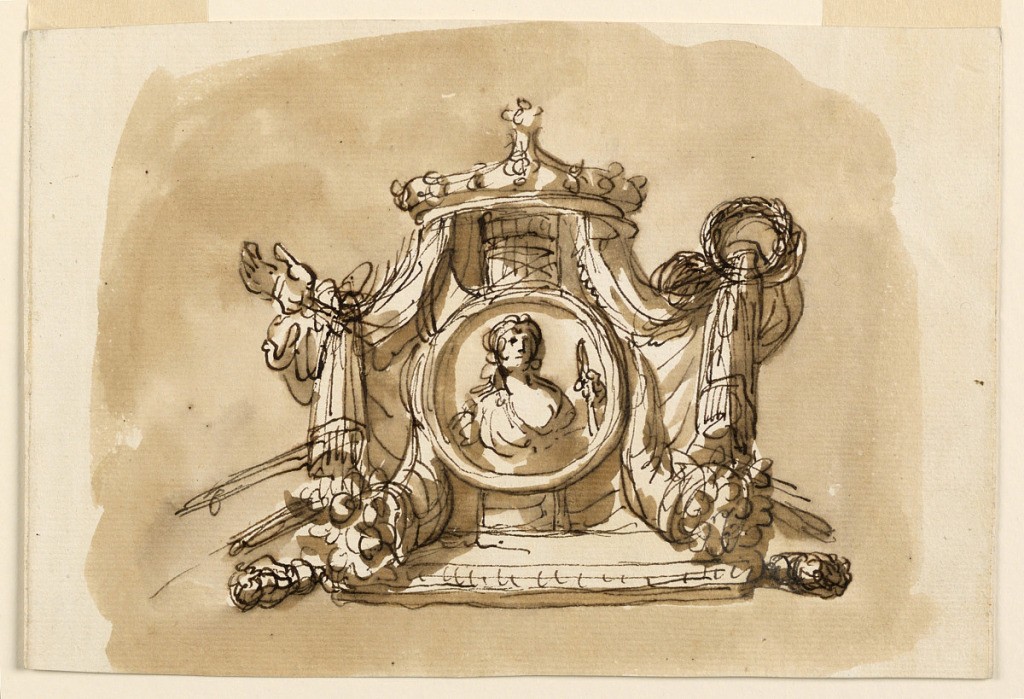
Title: Trophy with allegorical figure
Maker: Giuseppe Barberi, Italian, 1746–1809
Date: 1746–1809
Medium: Pen and brown ink, brush and brown wash on off-white laid paper
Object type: Drawing
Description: Trophy with allegorical figure.